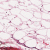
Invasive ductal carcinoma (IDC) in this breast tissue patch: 0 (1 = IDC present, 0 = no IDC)